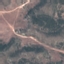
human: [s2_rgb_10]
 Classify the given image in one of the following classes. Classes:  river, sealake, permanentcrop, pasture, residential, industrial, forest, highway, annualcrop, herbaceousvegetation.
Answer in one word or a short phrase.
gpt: HerbaceousVegetation